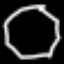
Label: octagon